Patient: sex M, age 73
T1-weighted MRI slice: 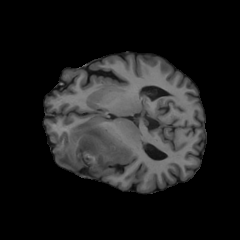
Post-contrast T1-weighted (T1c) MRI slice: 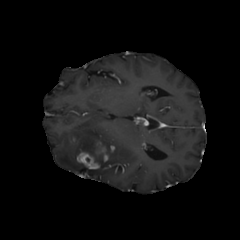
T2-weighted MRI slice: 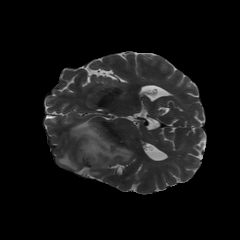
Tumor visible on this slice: yes
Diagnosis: Glioblastoma, IDH-wildtype
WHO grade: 4